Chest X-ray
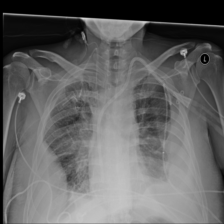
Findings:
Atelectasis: negative
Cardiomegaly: negative
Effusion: negative
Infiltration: negative
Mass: negative
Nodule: negative
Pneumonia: negative
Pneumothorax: negative
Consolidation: negative
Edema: negative
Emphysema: negative
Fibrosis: negative
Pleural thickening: negative
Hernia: negative